Field crop: tomato
Growth stage: 2
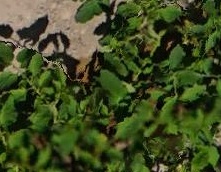
Species: tomato